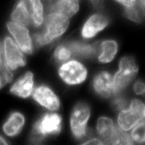
Tissue sample: colon
Magnification: 5.0x
Cell type: T cells
Senescence state: senescent